Field crop: maize
Growth stage: 1
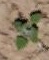
Species: chenopodium